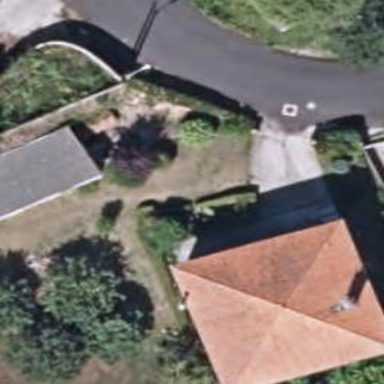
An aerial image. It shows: Simple house.